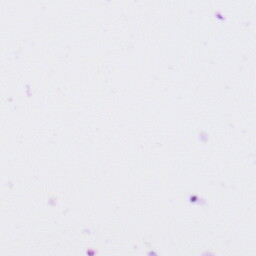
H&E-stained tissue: Tonsil